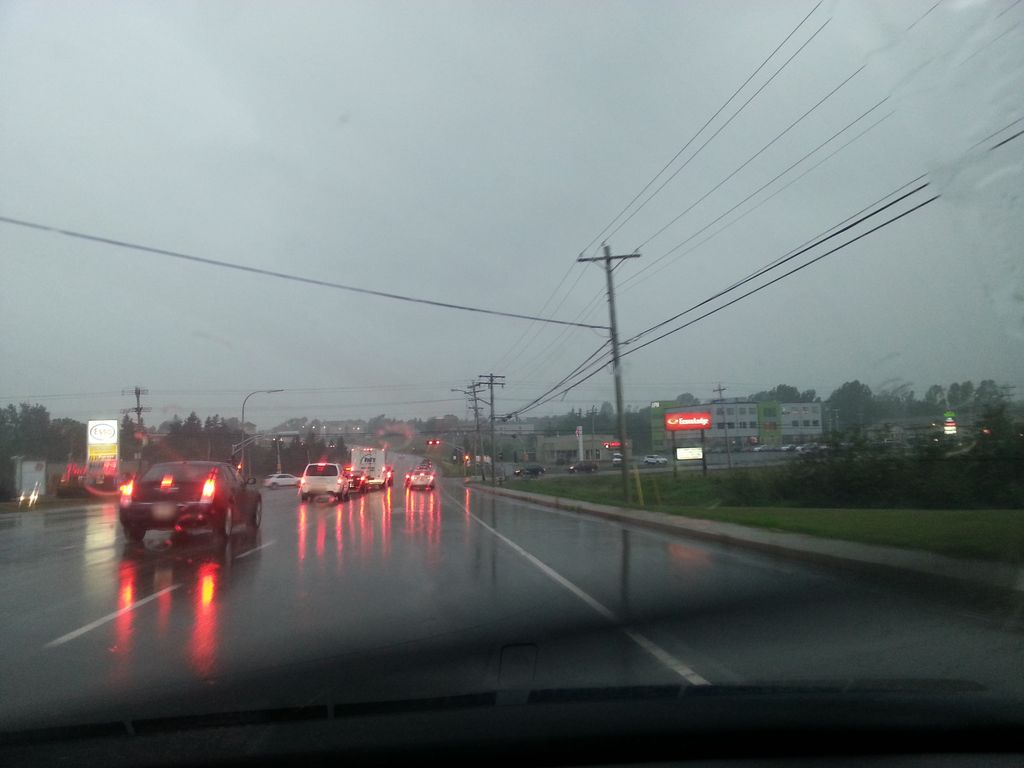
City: charlottetown